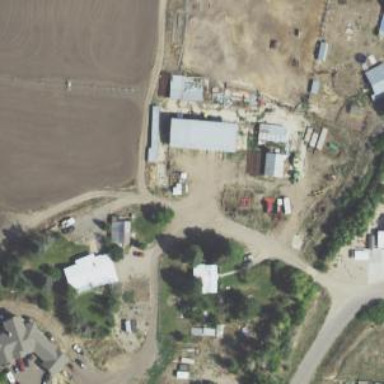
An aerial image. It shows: Farmyard area.